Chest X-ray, PA view. Patient: 52 years old, sex F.
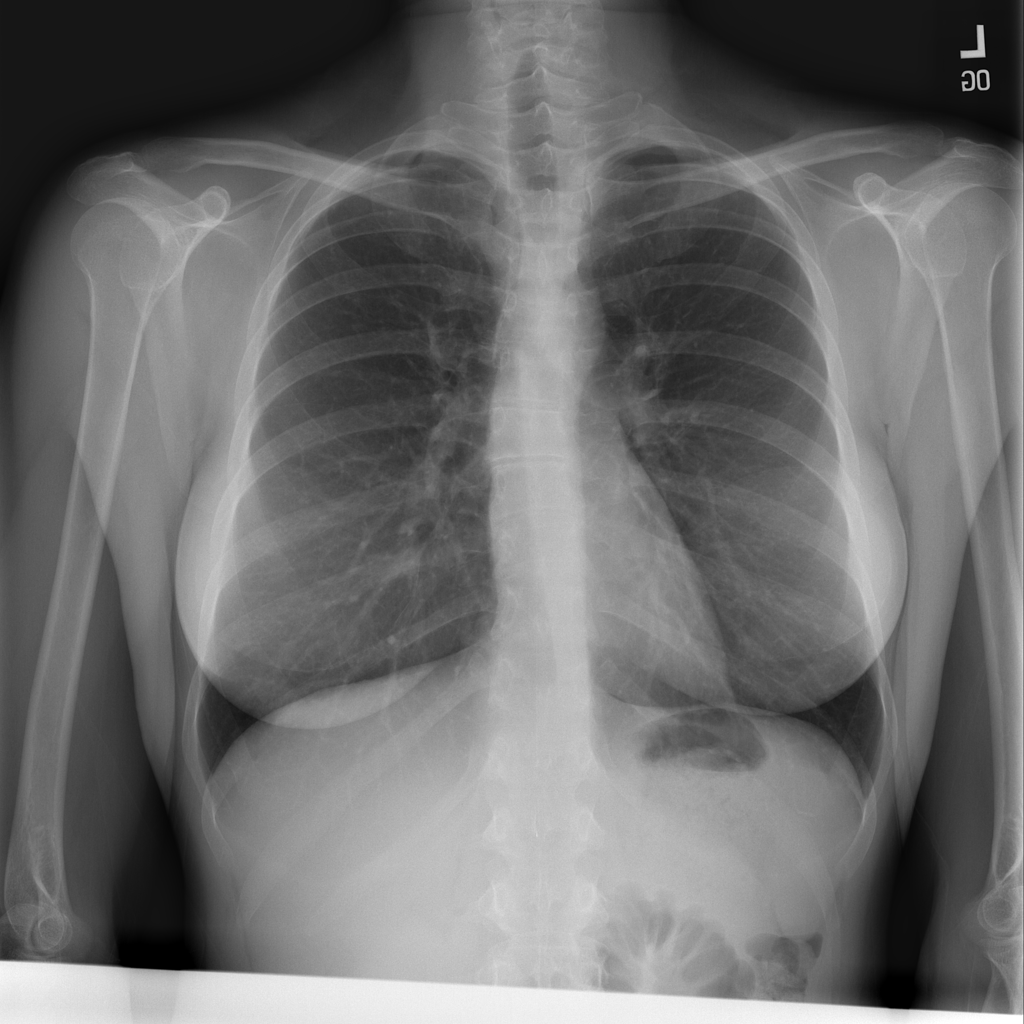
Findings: No Finding